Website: home-depot
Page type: delivery-shipping
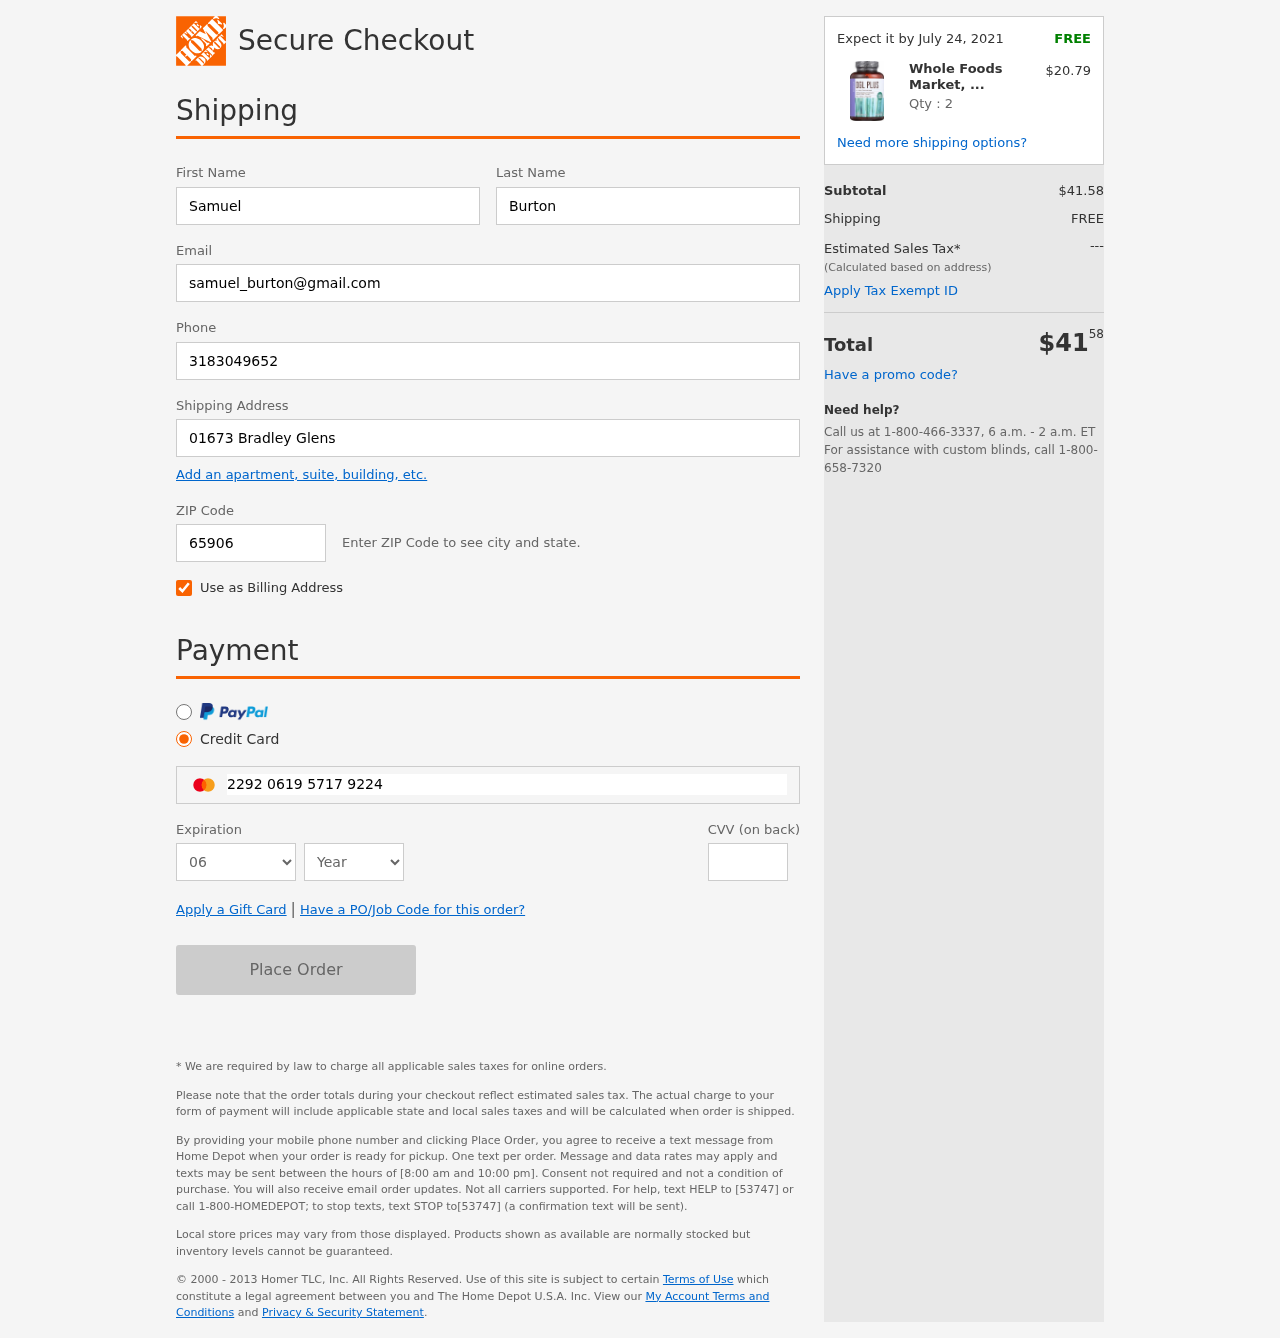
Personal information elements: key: PII_CARD_CVV
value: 204
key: PII_CARD_EXPIRY_MONTH
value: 06
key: PII_CARD_EXPIRY_YEAR
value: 27
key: PII_CARD_NUMBER
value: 2292 0619 5717 9224
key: PII_EMAIL
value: samuel_burton@gmail.com
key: PII_FIRSTNAME
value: Samuel
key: PII_LASTNAME
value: Burton
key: PII_PHONE
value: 3183049652
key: PII_POSTCODE
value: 65906
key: PII_STREET
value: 01673 Bradley Glens
Product elements: key: PRODUCT1_NAME
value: Whole Foods Market, DGL Plus, 100 ct
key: PRODUCT1_PRICE
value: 20.79
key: PRODUCT1_QUANTITY
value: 2
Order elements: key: ORDER_DELIVERY_DATE
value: Expect it by July 24, 2021
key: ORDER_SUBTOTAL
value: $41.58
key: ORDER_SHIPPING_COST
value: FREE
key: ORDER_TOTAL
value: $4158